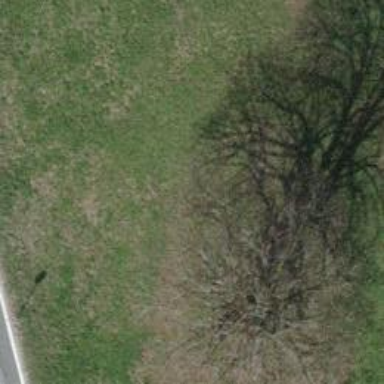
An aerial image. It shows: Single tag "natural: tree."